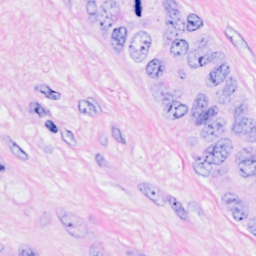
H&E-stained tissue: Breast